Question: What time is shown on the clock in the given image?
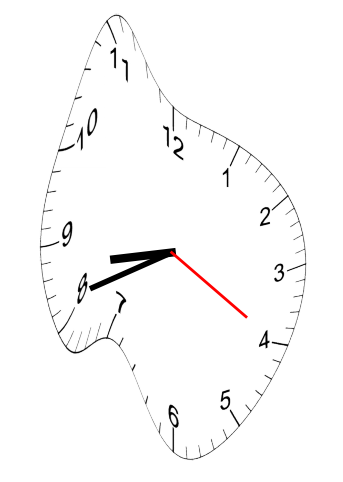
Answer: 08:41:20